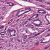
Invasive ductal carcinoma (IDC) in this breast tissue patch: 1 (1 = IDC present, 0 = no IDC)